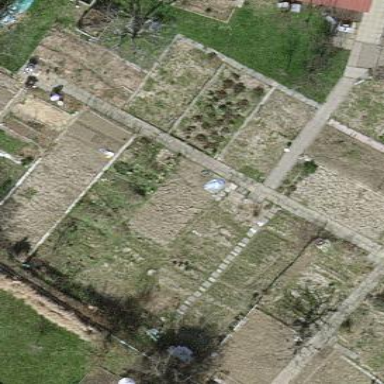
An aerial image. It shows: Plot within allotments.